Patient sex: M
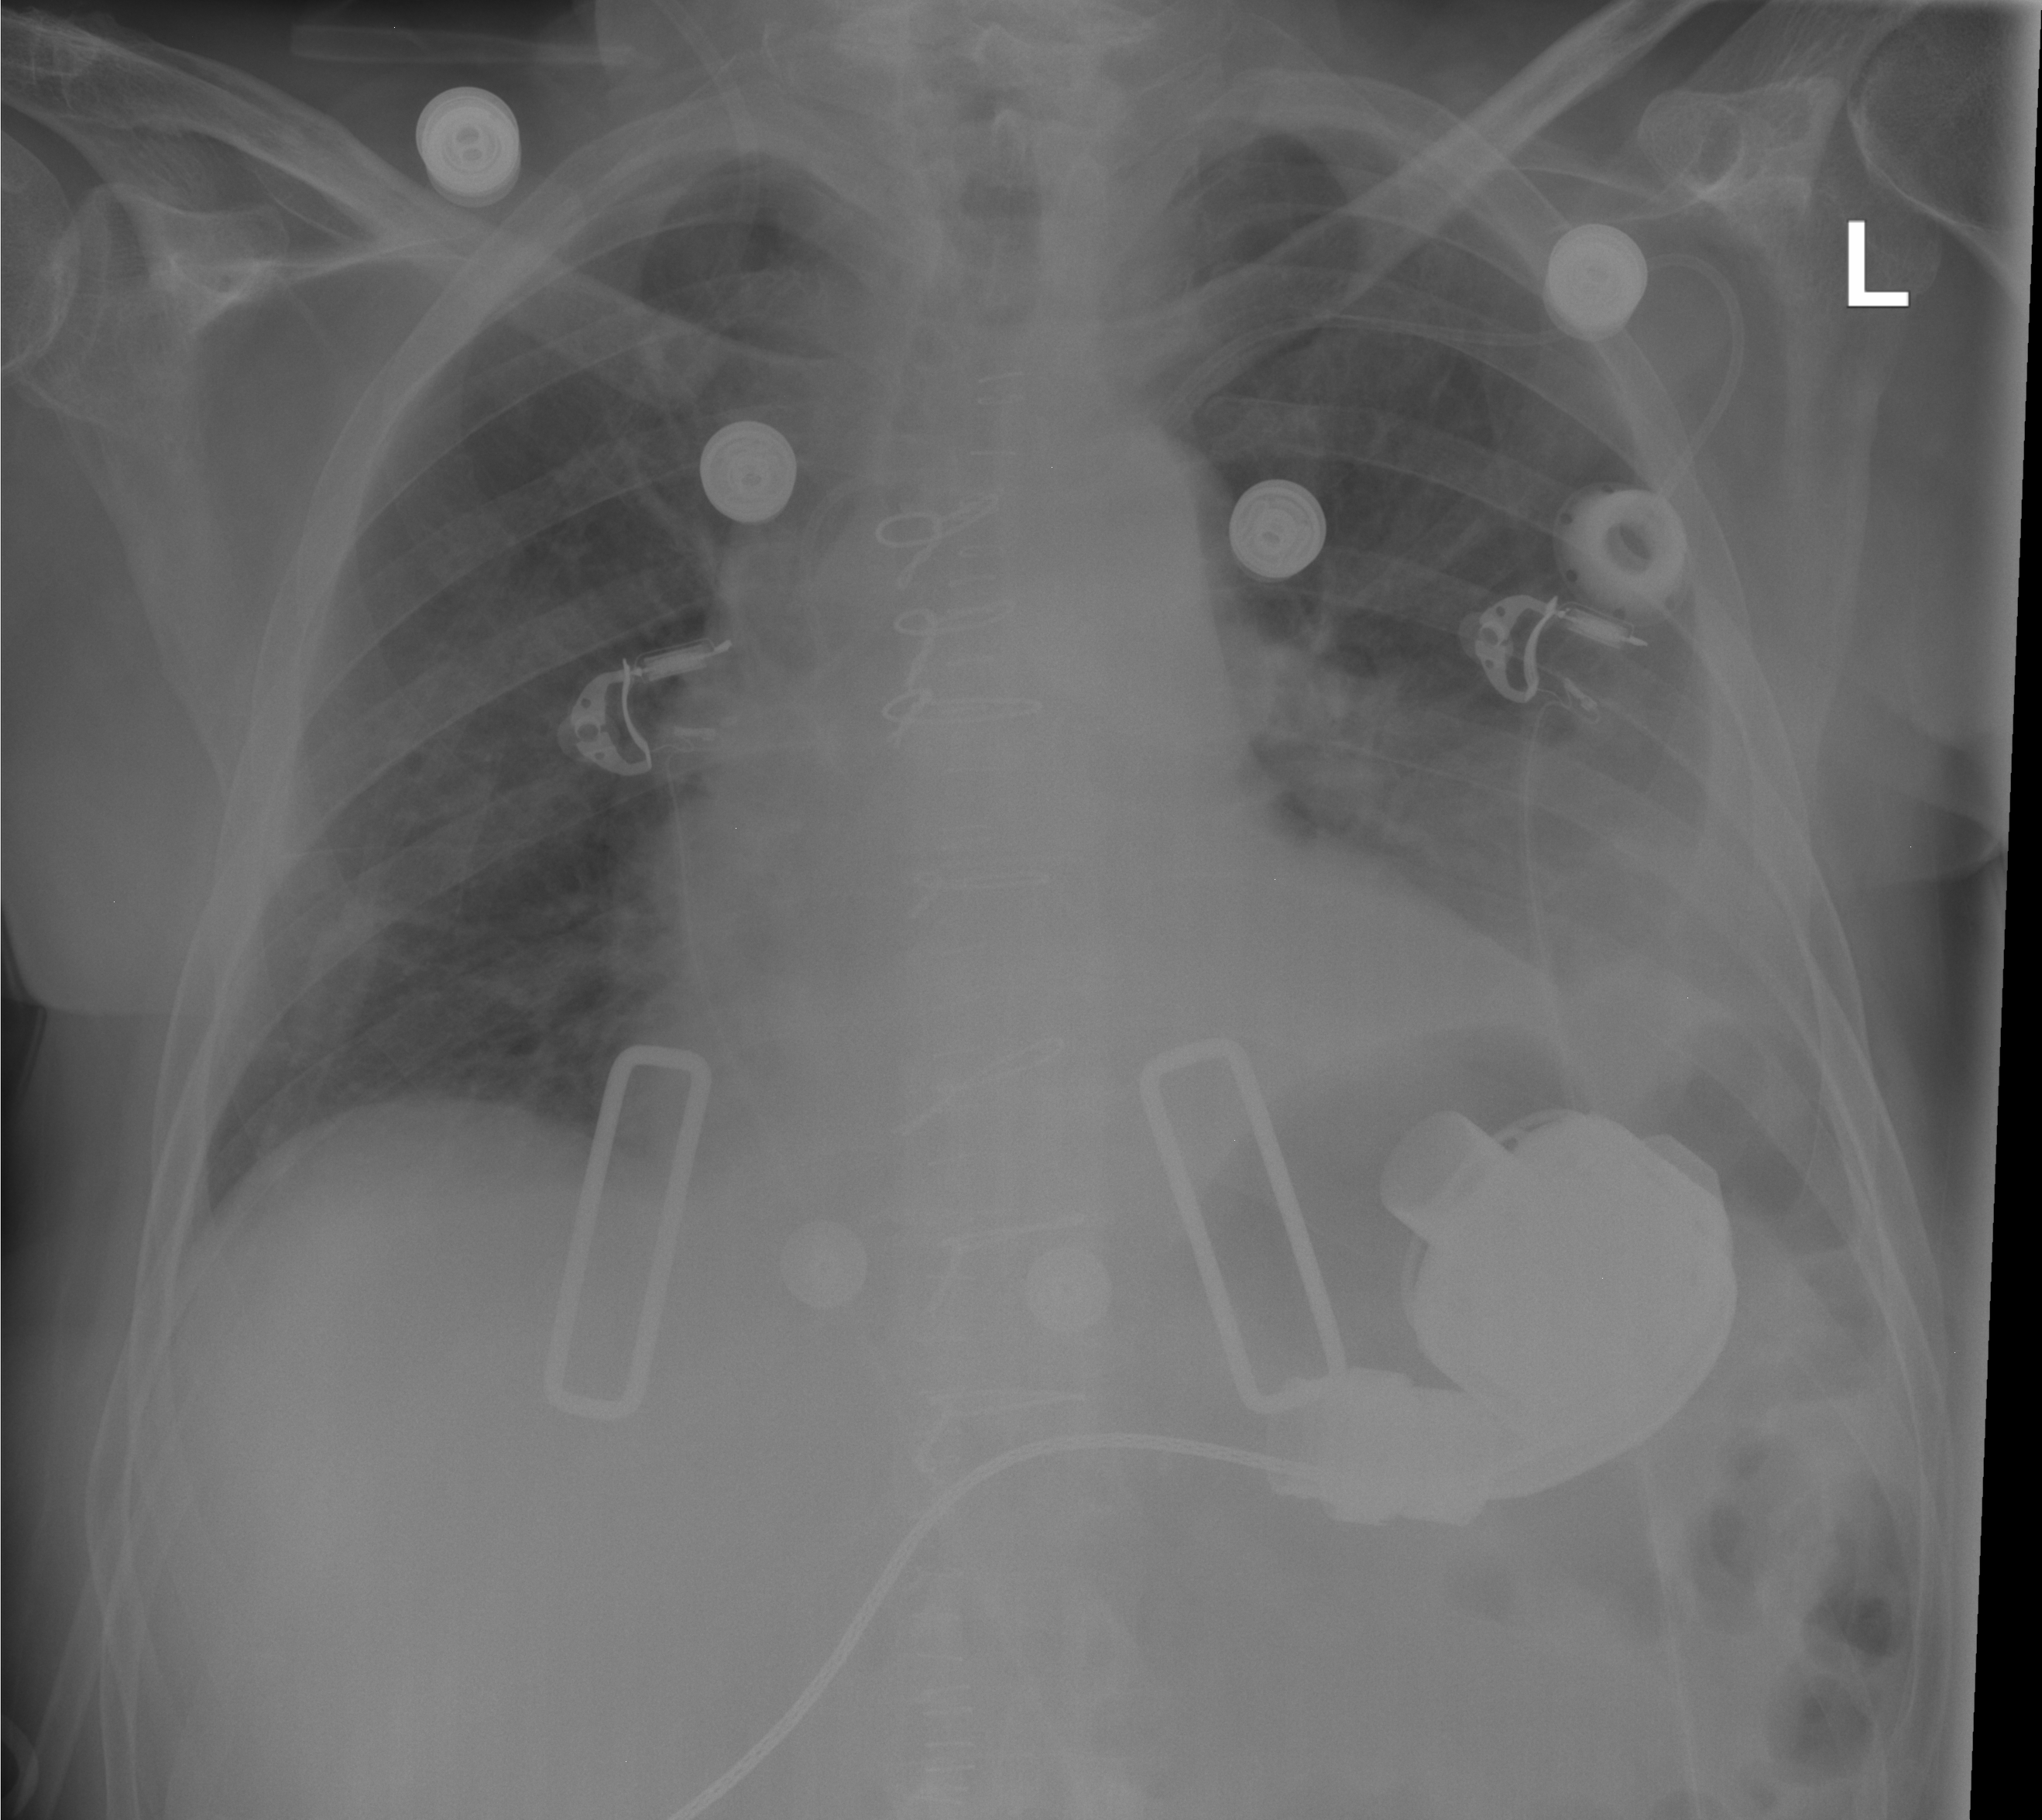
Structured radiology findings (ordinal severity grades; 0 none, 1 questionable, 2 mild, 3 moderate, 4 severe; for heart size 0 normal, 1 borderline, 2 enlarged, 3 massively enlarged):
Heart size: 2
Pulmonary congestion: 2
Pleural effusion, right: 0
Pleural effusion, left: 2
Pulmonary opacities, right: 0
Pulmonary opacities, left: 1
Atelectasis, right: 0
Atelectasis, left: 3